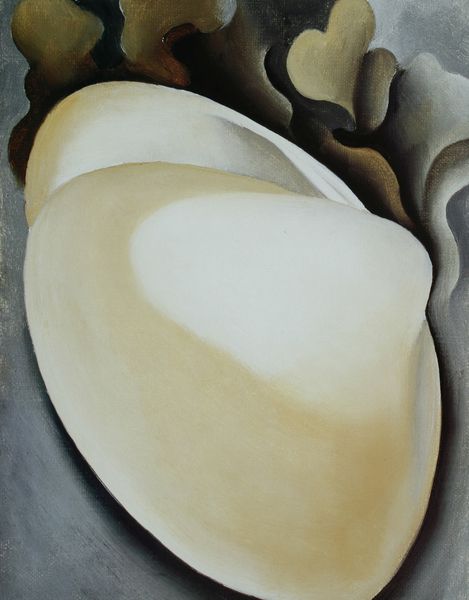
Titel: Tan Clam with Seaweed
Künstler: Georgia O'Keeffe
Institution: Im Besitz der Künstlerin
Schlagwörter: blau, blätter, gemälde, meer, schatten, wasser, weiß, aquarell, gelb, grün, blume, braun, brust, geschwungen, grau, hell, licht, pastell, blüte, rot, beige, hochformat, schale, bild, öl, natur, rund, schwung, küste, strand, wellen, abstrakt, modern, formen, glatt, o keiffe, form, silleben, herz, muschel, seegras, linienführung, muscheln, rundung, strandgut, meeresboden, grauwerte, o'eeffe, baige, georgia, georgia o'eefe, keffee, seetang